Question: I am getting a syntax error while using the DOCTYPE ...
actually i have a base page and loading two iframes in it , and the doctype is specifyed in one of these iframes ..
I have some php codes before starting the html code ...
The firebug error is shown below

Thanks in advance
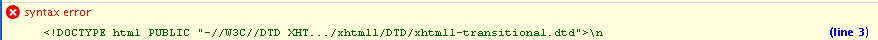
Answer: Last time I saw this, it was caused by an attempt to load a JavaScript but the URL was pointing to an HTML document.
Check your script srcs.